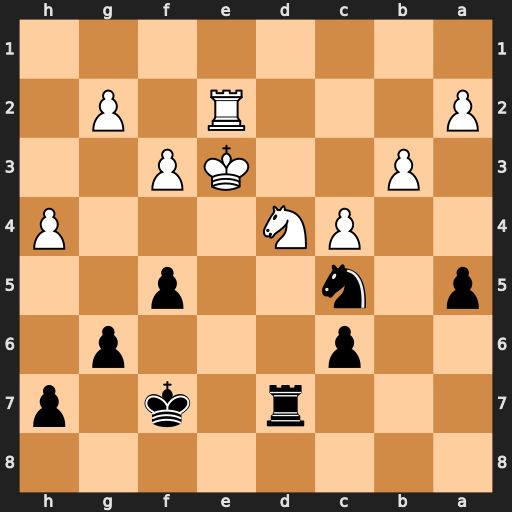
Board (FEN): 8/3r1k1p/2p3p1/p1n2p2/2PN3P/1P2KP2/P3R1P1/8
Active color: b
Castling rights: -
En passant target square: -
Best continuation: f4+ Kxf4 Rxd4+